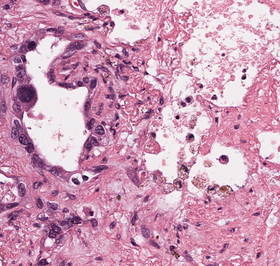
Tumor epithelial tissue: yes
Tumor-associated stroma tissue: yes
Normal tissue: no